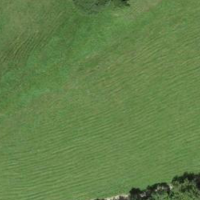
EUNIS habitat code: 24
Species observed at this site:
Cephalanthera longifolia